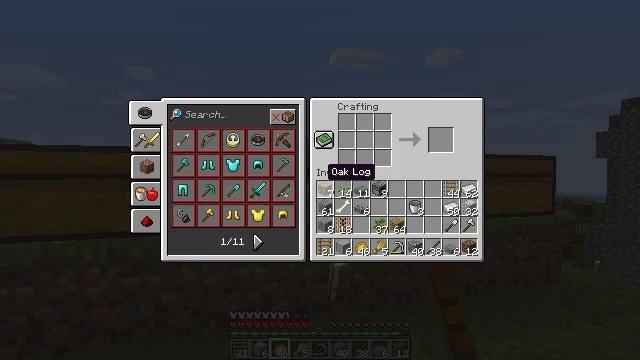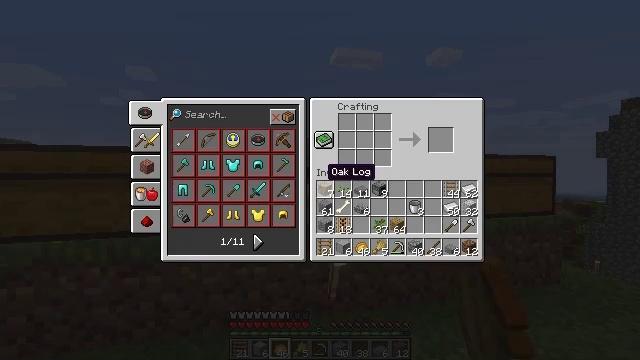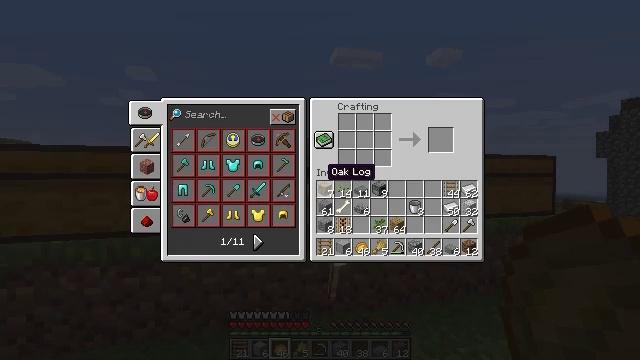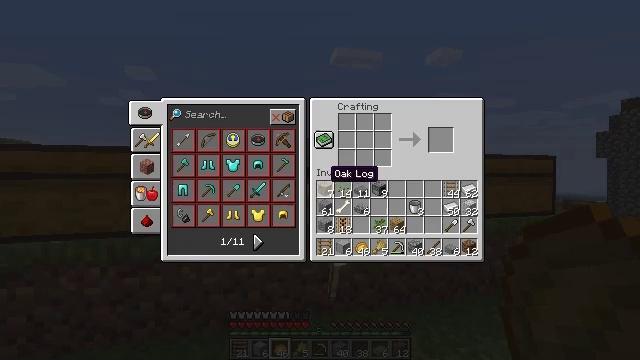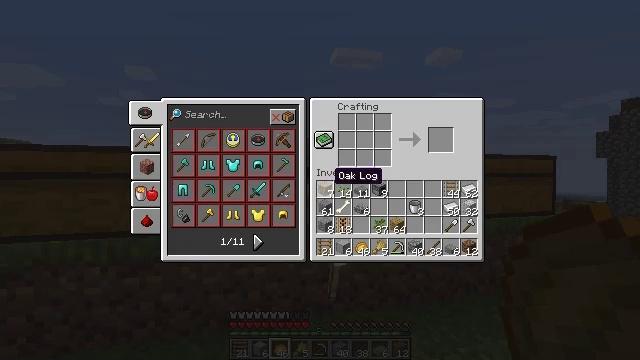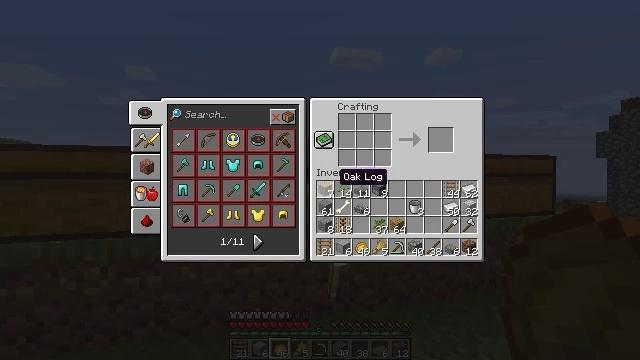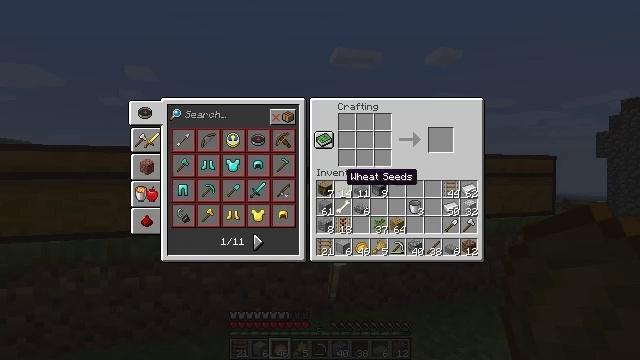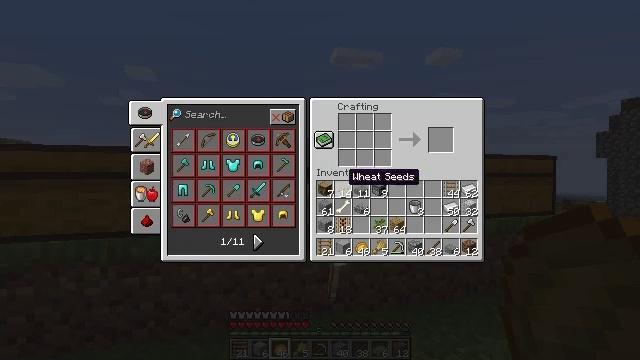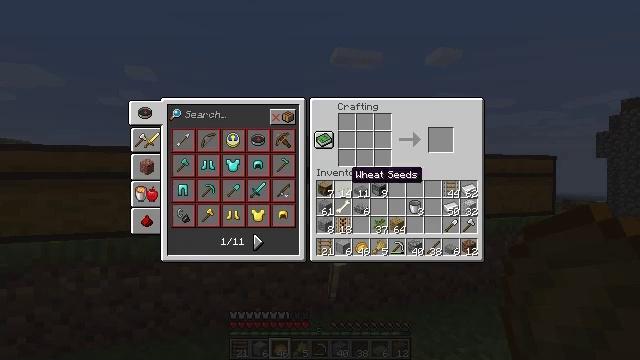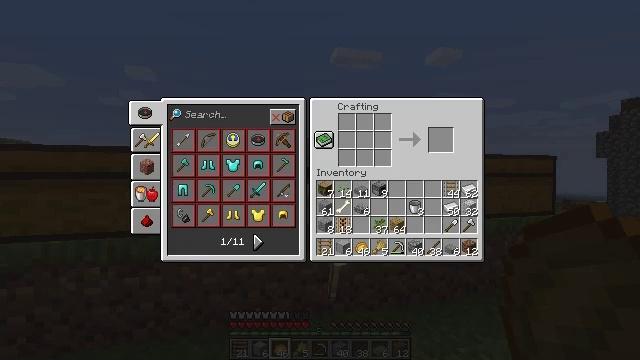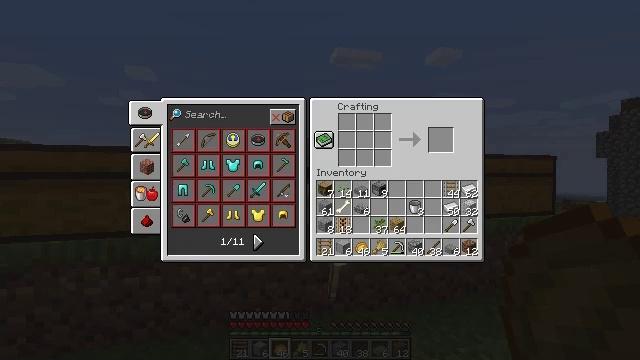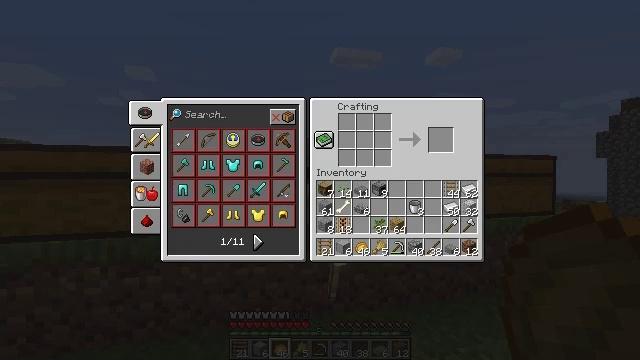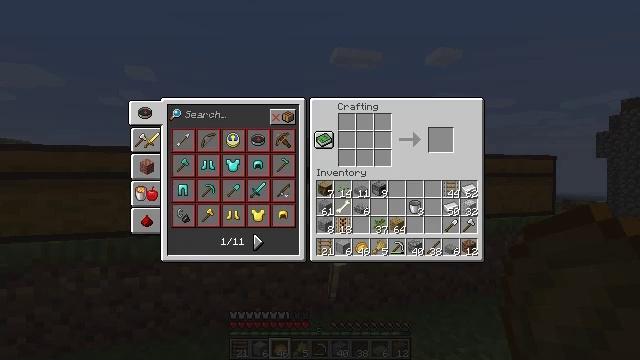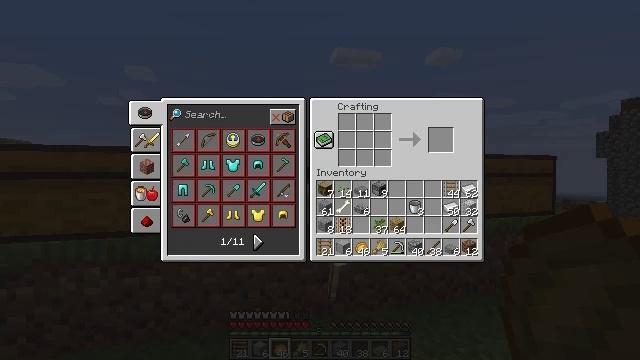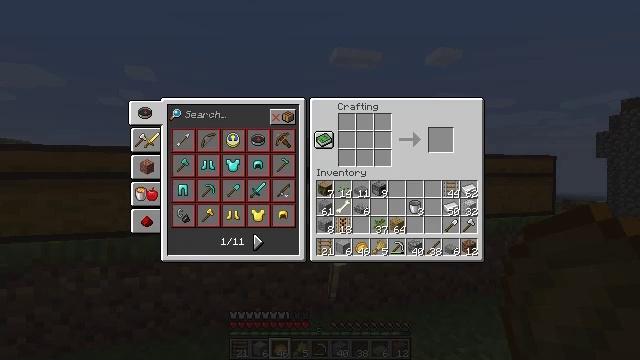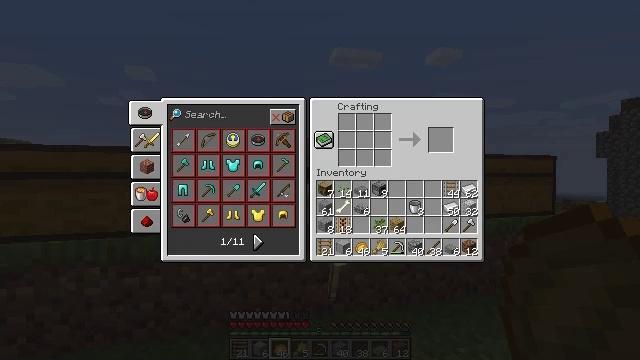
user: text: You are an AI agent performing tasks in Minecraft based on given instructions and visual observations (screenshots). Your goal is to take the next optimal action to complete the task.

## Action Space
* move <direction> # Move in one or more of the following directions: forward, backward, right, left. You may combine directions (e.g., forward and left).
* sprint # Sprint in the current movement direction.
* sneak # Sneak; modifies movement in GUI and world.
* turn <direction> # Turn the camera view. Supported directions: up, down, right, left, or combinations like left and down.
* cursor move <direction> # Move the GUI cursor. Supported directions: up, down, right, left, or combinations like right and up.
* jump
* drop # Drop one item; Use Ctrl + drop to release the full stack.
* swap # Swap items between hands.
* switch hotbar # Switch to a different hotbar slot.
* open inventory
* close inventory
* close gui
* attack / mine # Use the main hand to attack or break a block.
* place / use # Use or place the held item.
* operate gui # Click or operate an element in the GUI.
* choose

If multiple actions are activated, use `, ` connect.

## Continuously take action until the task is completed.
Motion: motion action
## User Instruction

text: Craft a smooth stone slab.
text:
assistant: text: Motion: no_op
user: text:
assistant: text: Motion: no_op
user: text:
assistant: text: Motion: no_op
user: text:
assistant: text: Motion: no_op
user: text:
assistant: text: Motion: no_op
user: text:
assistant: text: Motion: no_op
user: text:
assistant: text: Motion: no_op
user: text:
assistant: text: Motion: no_op
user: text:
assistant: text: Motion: no_op
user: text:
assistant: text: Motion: no_op
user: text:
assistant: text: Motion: cursor move right
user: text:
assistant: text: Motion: cursor move right
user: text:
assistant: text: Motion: cursor move right
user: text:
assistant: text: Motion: no_op
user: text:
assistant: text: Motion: no_op
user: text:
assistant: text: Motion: no_op
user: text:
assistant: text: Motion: no_op
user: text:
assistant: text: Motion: no_op
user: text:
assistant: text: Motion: no_op
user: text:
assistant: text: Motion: no_op
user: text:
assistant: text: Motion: cursor move down
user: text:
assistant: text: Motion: cursor move left and down
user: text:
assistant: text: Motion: no_op
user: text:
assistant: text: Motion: no_op
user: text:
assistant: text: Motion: no_op
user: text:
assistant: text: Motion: no_op
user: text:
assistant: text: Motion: no_op
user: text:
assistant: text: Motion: no_op
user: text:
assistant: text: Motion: no_op
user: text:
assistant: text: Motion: no_op